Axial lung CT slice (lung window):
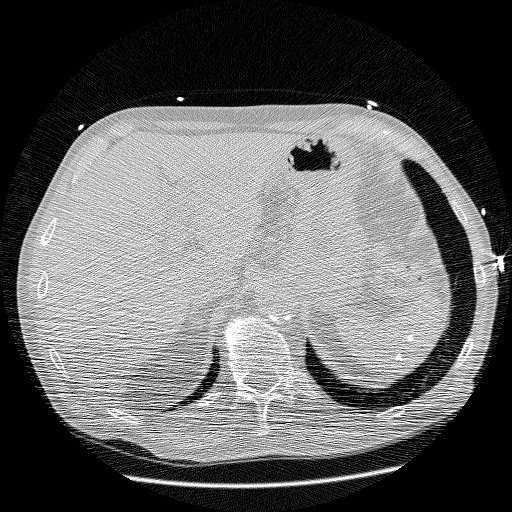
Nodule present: no